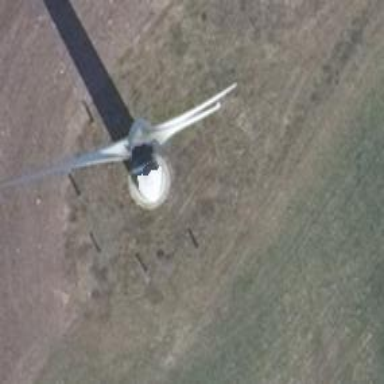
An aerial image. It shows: Wind generator powered by wind. The generator type is horizontal axis and it uses wind turbines.